Question: I have an MySQL data:

I try to get fetch them using jquery:
'''
$.post(
'../php/teacheradminfunction.php',
{'functions':'getBadgeImg','topicSkill':$('#selTeachAdminBadgeDeleteSkill').val()},
function(data) {
$.each(data, function( key, value ) {
alert( key + ": " + value.badge_path );
});
},'JSON'
);
'''
My PHP script:
'''
$queryStmt = 'SELECT badge_path FROM badges WHERE badge_skill=:sqlSkill ORDER BY 'index' ASC';
$queryPrepare = $dba_connect->prepare($queryStmt);
$queryPrepare->execute(array(':sqlSkill'=>$_POST['topicSkill']));
$queryResult = $queryPrepare->fetchAll(PDO::FETCH_ASSOC);
$queryPrepare->closeCursor();
echo json_encode($queryResult);
'''
My problem is that I needed to have the correct order, what I get is:
'''
[{"badge_path":"..\image\badges\Counting10_g.png"},{"badge_path":"..\image\badges\Counting10_b.png"},{"badge_path":"..\image\badges\Counting10_s.png"}]
'''
Expected result :
'''
[{"badge_path":"..\image\badges\Counting10_g.png"},{"badge_path":"..\image\badges\Counting10_s.png"},{"badge_path":"..\image\badges\Counting10_b.png"}]
'''
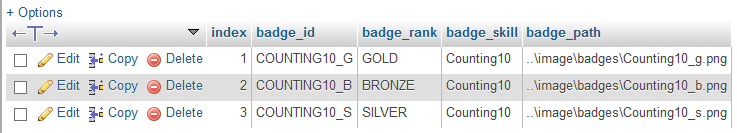
Answer: Give proper index in your database. According to your query it's return correct records.
'''
index badge_rank
1 GOLD
2 SILVER
3 BRONZE
'''